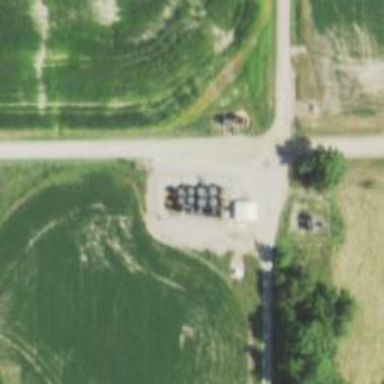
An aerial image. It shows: Storage tank with man-made structure.